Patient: sex M, age 78
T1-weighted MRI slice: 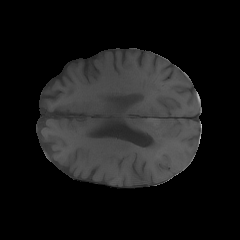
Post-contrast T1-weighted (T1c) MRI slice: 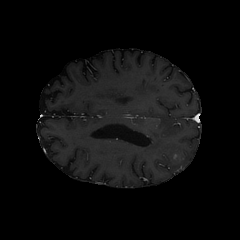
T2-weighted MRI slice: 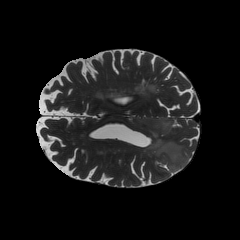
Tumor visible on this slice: yes
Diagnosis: Glioblastoma, IDH-wildtype
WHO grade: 4